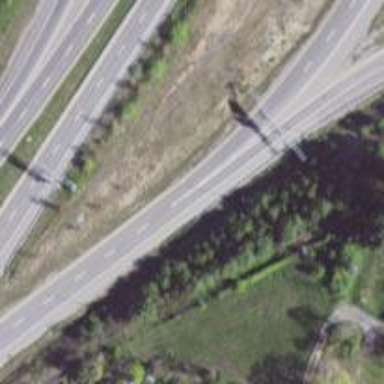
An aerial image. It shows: Motorway junction.